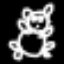
Label: frog